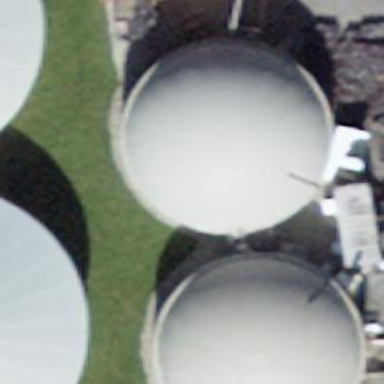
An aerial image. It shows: Storage tank building.